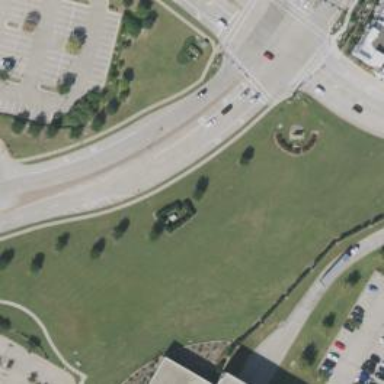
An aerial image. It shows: Tertiary road with separate sidewalk.